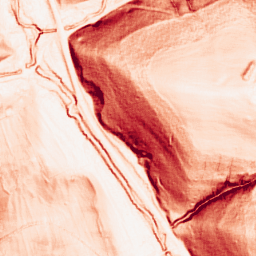
Category: morphological
Decomposition family: morphological_gradient
Decomposition parameters: size: 3
shape: square
Upsampling method: sinc_hamming
Upsampling parameters: scale: 2
kernel_size: 4
Upsampling scale: 2